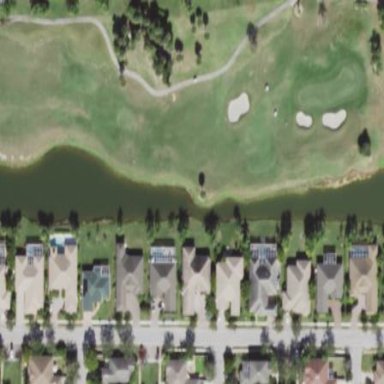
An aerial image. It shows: Golf fairway surrounded by grass.